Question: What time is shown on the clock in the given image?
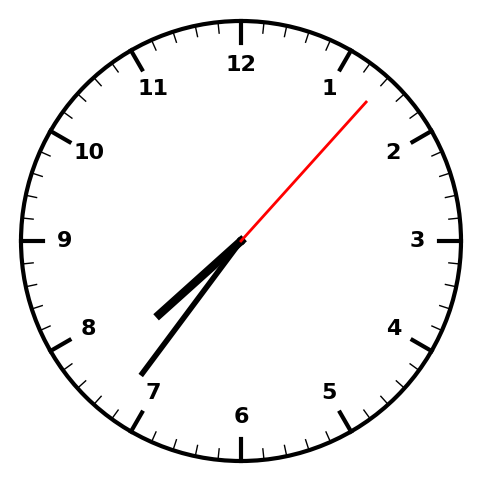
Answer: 07:36:07